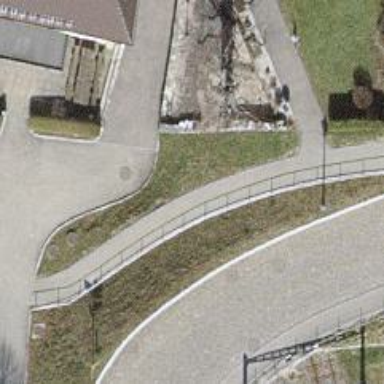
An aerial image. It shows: Paved footway.